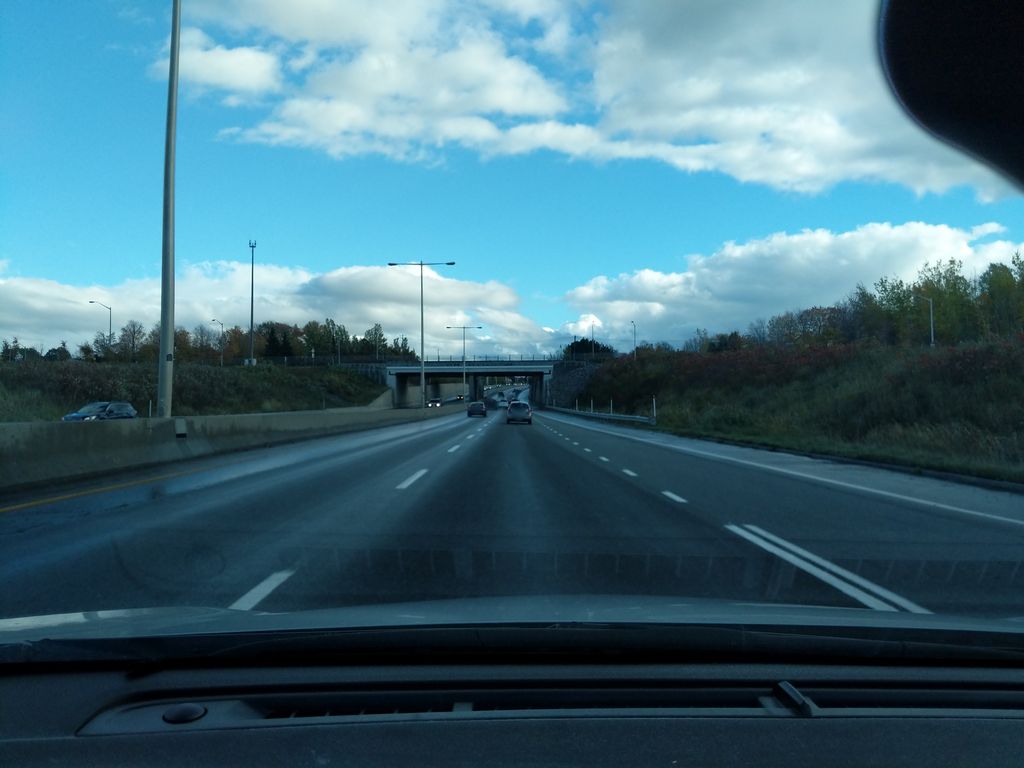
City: quebec_city